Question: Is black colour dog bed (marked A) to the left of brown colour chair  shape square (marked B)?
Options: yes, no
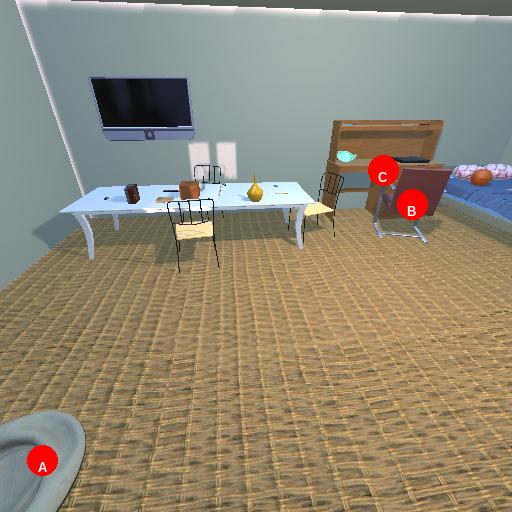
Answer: yes